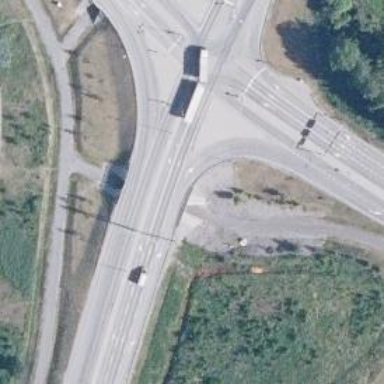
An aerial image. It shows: Trunk link highway.